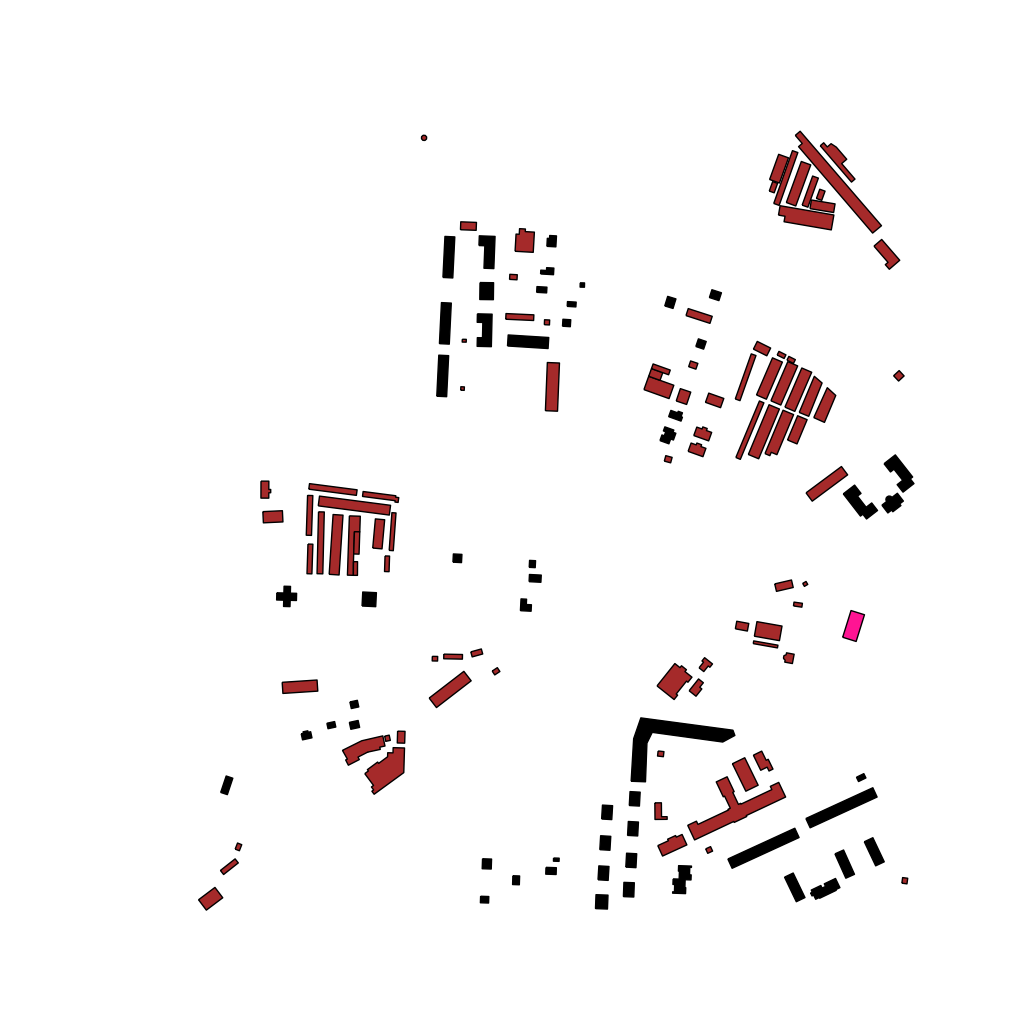
Tags: overhead vector_map, business, industrial, recreation, residential, special, historical, modern, soviet, high_rise, individual_rise, low_rise, density_2, Building, Facility, Rail, 1.0 km²